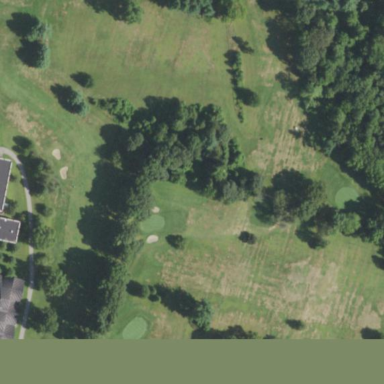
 place for golfing and leisure activities."